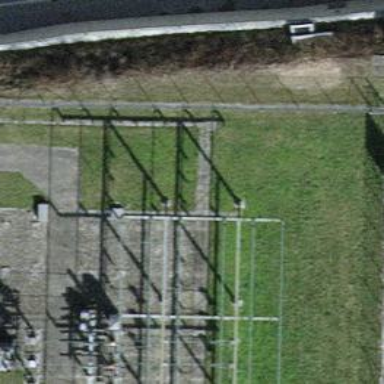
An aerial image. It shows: Insulator used in power equipment.